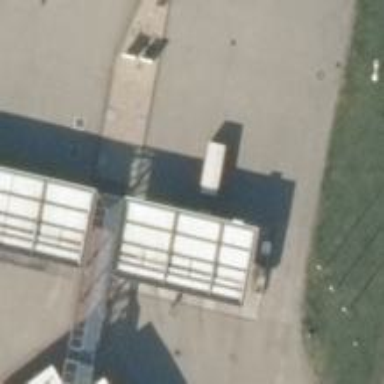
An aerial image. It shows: Fuel station.